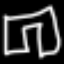
Label: pants